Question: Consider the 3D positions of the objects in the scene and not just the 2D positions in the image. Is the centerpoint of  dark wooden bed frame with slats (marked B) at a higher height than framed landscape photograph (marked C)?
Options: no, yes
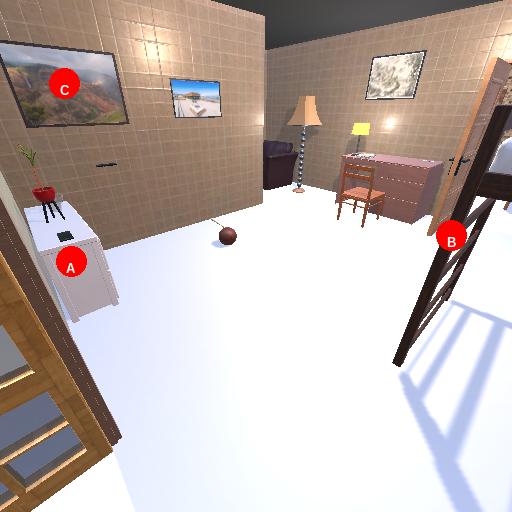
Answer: no